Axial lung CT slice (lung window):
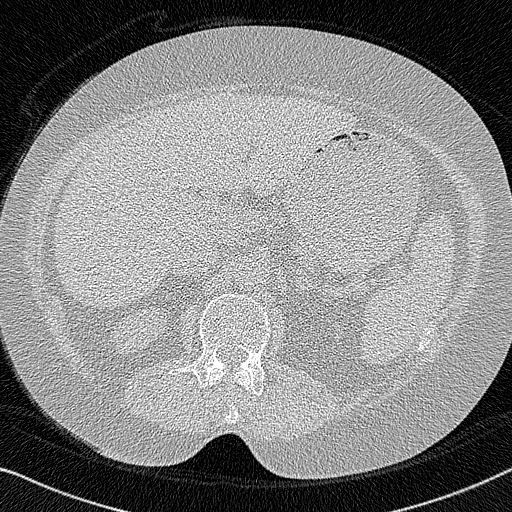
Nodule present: no